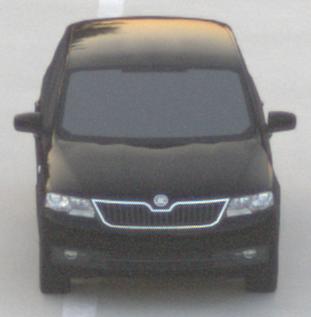
Make: Skoda
Model: Rapid Spaceback 1.2 TSI
Detailed model: Rapid Spaceback
Model produced from: 2013/10
Model produced until: 2015/04
Doors: 5
Color: black
Road condition: dry road
Daytime: sunrise or sunset
Contrast: low contrast